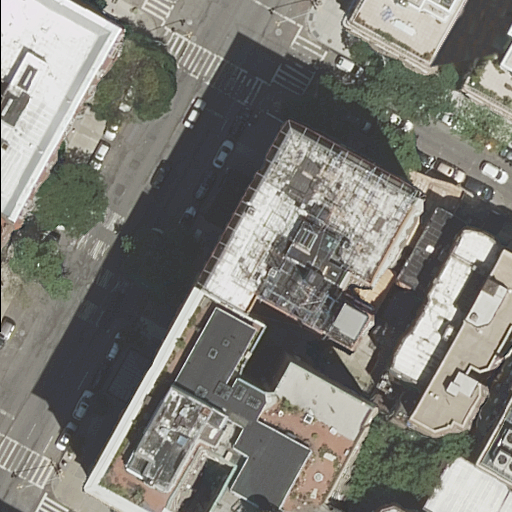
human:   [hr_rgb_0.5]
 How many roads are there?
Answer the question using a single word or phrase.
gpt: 3

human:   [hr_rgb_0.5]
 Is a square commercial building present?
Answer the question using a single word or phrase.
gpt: no

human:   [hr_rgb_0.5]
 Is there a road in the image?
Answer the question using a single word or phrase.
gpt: yes

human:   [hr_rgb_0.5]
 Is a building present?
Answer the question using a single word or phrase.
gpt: yes

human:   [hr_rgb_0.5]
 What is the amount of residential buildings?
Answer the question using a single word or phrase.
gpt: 11

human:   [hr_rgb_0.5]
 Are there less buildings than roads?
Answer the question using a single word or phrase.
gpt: no

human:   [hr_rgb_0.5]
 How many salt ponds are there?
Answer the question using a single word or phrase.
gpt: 0

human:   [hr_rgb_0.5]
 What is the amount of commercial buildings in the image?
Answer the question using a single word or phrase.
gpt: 0

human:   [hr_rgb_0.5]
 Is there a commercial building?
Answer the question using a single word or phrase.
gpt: no

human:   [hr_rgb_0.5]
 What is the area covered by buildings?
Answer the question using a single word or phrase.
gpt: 4861m2

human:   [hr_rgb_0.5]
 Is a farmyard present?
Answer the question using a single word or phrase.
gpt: no

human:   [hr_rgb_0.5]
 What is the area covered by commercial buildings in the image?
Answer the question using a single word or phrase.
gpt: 0m2

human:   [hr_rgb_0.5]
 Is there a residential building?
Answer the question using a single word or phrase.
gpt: yes

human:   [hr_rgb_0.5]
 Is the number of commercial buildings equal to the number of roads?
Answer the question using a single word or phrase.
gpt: no

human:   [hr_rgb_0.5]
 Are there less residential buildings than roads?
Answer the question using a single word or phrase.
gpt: no

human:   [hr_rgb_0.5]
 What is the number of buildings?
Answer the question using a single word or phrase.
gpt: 11

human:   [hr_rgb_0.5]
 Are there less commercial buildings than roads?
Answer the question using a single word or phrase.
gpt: yes

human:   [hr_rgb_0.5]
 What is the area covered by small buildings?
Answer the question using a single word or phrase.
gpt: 206m2

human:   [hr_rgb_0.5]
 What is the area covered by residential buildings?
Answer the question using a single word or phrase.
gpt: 4861m2

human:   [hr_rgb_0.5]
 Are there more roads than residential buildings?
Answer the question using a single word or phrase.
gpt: no

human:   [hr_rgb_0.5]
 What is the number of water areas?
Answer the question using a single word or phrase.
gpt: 0

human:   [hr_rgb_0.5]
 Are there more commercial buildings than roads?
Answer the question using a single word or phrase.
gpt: no

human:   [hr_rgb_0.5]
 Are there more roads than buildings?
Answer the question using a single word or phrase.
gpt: no

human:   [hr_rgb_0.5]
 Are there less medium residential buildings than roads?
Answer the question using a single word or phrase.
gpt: no

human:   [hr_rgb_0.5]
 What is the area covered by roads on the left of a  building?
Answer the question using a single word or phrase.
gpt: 0m2

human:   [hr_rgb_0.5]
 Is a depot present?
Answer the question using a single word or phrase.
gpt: no

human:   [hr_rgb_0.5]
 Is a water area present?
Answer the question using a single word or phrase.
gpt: no

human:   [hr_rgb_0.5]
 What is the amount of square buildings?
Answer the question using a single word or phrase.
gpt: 0

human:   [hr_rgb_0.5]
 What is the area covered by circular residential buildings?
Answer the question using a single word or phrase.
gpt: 0m2

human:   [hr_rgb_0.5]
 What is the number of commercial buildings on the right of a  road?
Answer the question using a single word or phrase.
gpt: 0

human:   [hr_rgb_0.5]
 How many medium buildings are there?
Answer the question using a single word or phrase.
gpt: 3

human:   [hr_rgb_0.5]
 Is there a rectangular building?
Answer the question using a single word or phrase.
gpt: yes

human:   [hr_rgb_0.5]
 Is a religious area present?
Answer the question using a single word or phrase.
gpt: no

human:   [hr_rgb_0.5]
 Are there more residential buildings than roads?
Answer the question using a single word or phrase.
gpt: yes

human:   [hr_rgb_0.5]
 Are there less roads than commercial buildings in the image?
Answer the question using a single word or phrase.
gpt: no

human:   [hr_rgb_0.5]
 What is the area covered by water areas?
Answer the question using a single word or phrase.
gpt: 0m2

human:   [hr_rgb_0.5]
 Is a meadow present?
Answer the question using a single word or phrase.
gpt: no

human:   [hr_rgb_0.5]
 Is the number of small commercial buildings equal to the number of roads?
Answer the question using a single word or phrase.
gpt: no

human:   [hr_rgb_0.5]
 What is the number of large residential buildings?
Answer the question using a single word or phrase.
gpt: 4

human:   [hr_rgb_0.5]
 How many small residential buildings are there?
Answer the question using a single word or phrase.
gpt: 4

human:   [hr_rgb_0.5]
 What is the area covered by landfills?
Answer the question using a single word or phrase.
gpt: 0m2

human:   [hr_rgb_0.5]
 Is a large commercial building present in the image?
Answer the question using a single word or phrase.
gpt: no

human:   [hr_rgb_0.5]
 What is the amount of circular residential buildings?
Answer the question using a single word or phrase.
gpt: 0

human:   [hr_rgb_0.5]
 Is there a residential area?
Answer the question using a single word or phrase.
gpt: no

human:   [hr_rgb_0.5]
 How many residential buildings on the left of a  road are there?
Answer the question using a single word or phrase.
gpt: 3

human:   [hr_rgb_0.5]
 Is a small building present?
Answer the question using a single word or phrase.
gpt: yes

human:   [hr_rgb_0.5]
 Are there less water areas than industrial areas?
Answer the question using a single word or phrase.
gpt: no

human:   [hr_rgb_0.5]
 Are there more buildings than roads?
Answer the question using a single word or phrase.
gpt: yes

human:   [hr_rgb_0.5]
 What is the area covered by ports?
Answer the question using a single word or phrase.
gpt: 0m2

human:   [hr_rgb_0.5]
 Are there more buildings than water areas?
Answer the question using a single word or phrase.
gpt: yes

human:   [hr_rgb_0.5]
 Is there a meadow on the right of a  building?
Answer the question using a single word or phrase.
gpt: no

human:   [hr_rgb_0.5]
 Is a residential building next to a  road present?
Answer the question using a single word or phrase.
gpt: yes

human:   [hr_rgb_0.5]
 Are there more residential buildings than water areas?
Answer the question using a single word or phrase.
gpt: yes

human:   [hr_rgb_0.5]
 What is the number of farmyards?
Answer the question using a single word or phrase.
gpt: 0

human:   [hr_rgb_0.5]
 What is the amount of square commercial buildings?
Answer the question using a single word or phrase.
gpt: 0

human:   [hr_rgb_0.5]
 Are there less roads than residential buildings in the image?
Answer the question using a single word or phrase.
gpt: yes

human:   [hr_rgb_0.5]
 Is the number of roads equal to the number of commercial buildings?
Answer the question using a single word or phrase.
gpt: no

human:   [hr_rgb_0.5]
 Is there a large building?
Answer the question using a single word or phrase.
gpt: yes

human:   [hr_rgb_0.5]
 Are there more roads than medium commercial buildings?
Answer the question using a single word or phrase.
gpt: yes

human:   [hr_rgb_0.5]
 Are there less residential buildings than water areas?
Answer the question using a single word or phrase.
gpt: no

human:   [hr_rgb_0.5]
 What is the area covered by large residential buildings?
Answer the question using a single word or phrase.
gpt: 3909m2

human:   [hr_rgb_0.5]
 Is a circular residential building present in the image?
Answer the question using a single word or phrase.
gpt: no

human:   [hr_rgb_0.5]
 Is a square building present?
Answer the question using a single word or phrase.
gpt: no

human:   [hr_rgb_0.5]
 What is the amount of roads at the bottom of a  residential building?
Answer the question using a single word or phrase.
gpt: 3